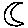
Label: moon